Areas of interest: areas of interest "Weisi Road Clothing Market (Weisi Road No. 15, Annex No. 5, West Courtyard)"
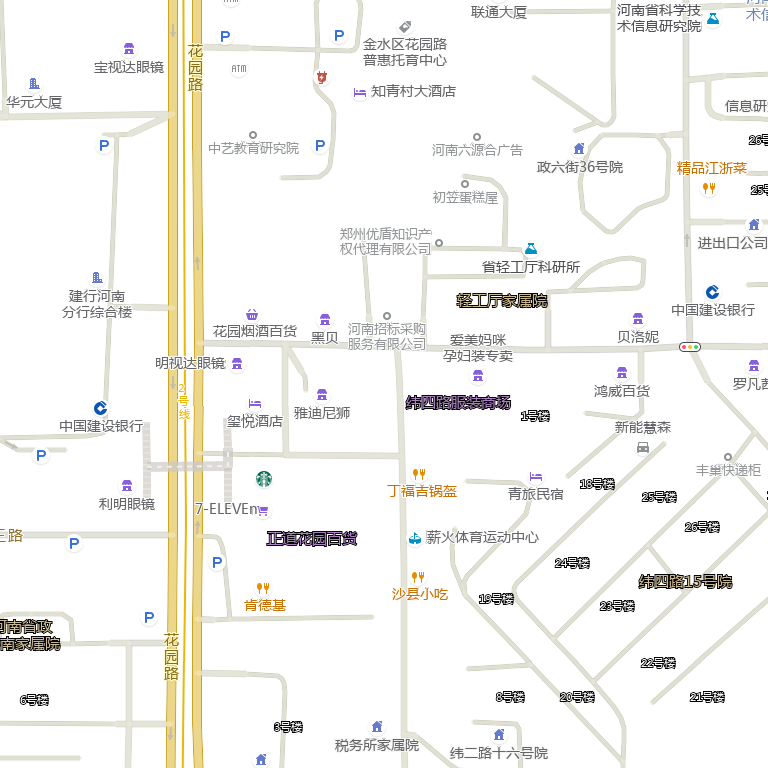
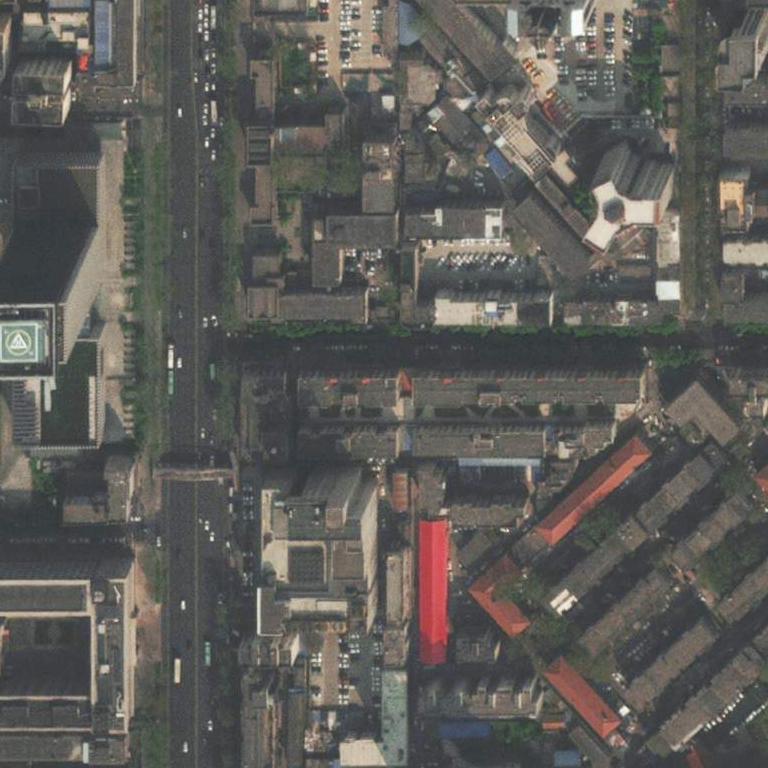